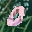
Label: 0